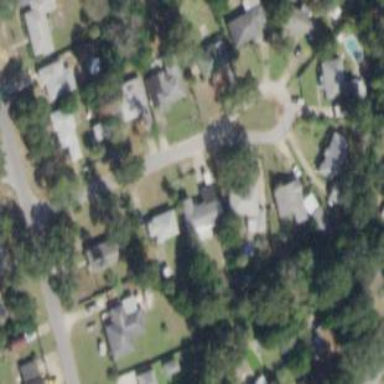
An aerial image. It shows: Residential area composed of single-family homes.